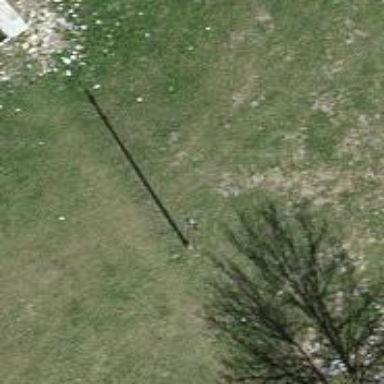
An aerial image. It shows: Power pole.